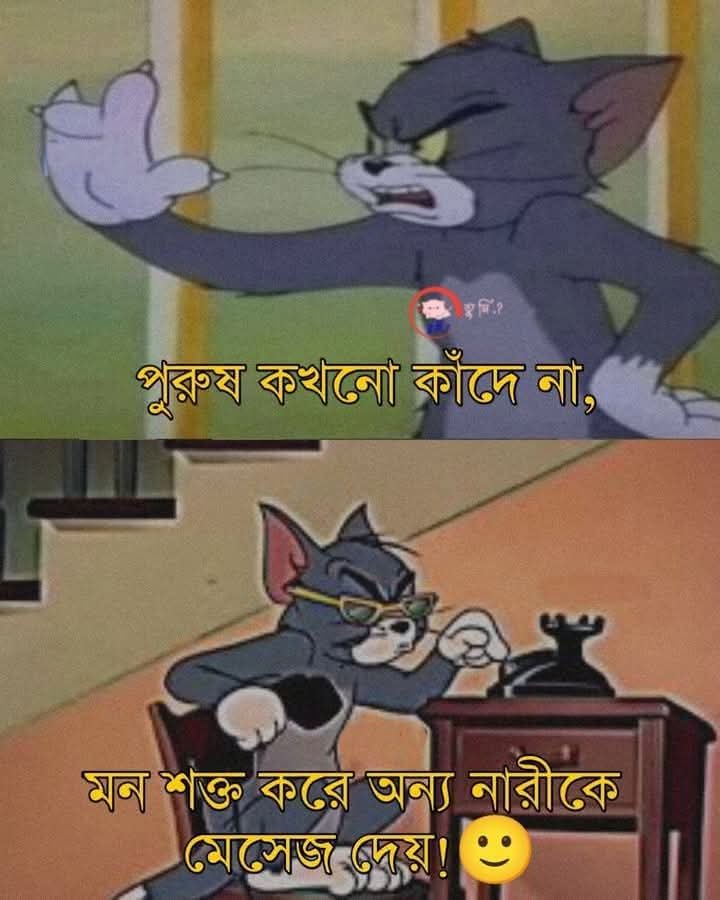
Text: পুরুষ কখনো কাঁদে না,
মন শক্ত করে অন্য নারীকে মেসেজ দেয়!
Label: Non Hate